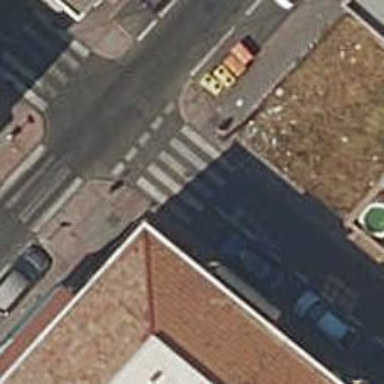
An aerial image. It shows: Zebra crossing on the road.